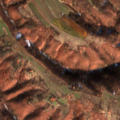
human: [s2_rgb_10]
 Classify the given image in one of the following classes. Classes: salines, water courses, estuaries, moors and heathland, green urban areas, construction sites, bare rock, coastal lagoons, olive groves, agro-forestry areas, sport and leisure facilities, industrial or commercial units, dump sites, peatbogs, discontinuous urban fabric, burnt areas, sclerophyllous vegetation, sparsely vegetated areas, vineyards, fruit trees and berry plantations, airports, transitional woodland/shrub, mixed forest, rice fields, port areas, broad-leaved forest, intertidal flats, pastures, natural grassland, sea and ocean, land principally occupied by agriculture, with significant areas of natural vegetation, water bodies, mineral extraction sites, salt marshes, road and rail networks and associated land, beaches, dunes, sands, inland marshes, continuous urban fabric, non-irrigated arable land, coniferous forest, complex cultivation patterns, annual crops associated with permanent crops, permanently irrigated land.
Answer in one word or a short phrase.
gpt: complex cultivation patterns, land principally occupied by agriculture, with significant areas of natural vegetation, broad-leaved forest, transitional woodland/shrub